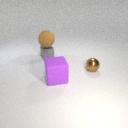
small gray metal cube to the left of large purple rubber cube